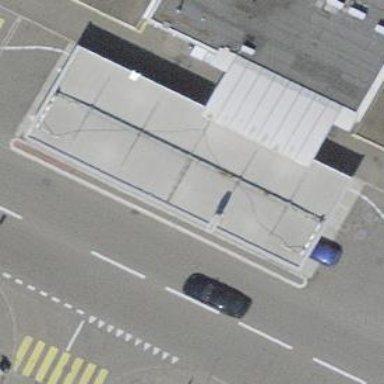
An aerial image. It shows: Fuel station.